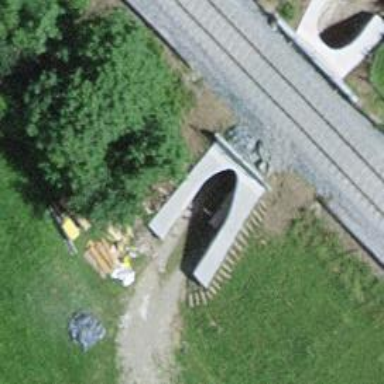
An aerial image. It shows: Track with grade3 tracktype passing through tunnel.